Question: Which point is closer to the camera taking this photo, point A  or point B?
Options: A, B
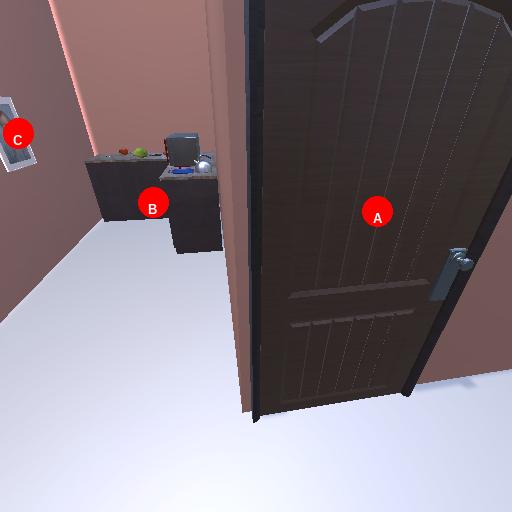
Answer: A